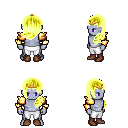
a pixel art fantasy rpg character, male body template, dark elf, purple skin, gold arm armor, white pants, gold left-swept hairstyle, gold tiara, brown shoes, four views (front, back, left, right), 2x2 character sprite sheet, small pixel art, hard edges, no anti-aliasing